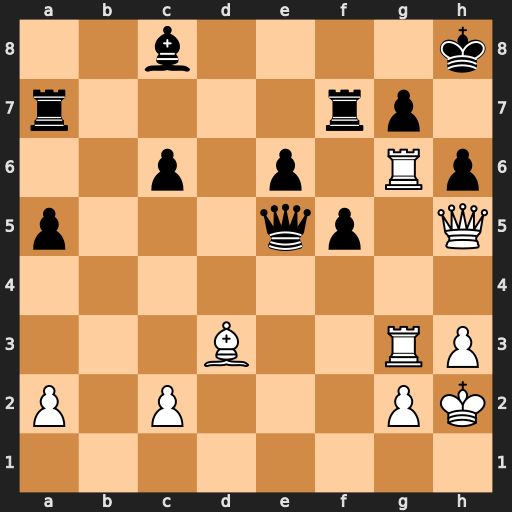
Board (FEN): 2b4k/r4rp1/2p1p1Rp/p3qp1Q/8/3B2RP/P1P3PK/8
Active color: w
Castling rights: -
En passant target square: -
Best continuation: Rxh6+ gxh6 Qxh6+ Rh7 Qf8#